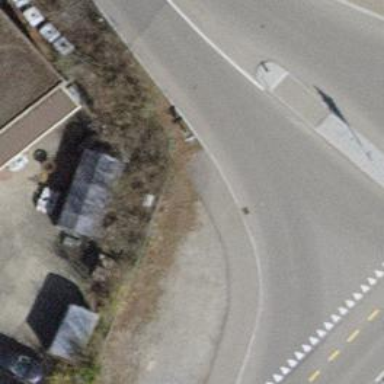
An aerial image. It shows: Kerb barrier.